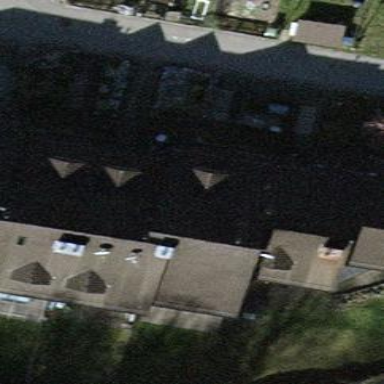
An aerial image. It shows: Terrace-style building with gabled roof.